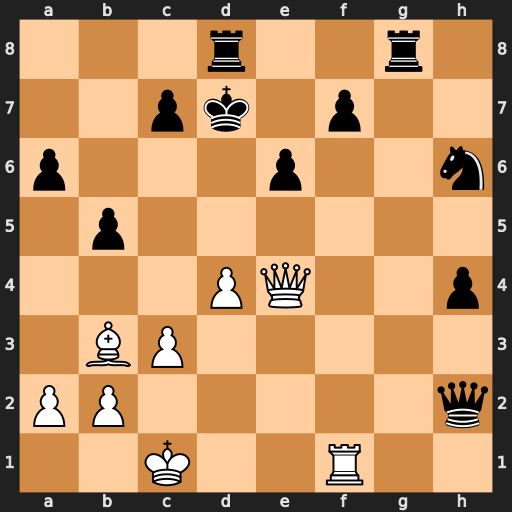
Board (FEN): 3r2r1/2pk1p2/p3p2n/1p6/3PQ2p/1BP5/PP5q/2K2R2
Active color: w
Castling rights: -
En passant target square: -
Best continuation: Rxf7+ Nxf7 Qxe6#